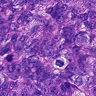
Metastatic tissue present: yes